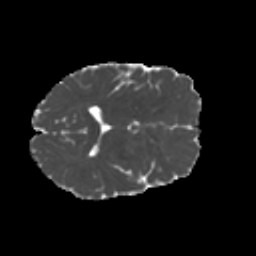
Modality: MD
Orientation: axial
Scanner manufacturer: siemens
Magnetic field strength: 3 T
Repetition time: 4.16 s
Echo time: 0.0806 s